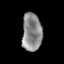
Tissue: lung
Cell type: Epithelial cells
Senescence score: 0.1548
Nuclear area (px): 733
Mean DAPI intensity: 138.551